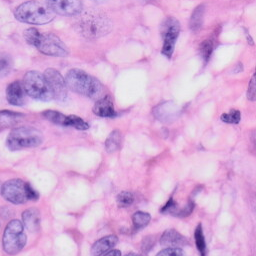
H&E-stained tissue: Skin